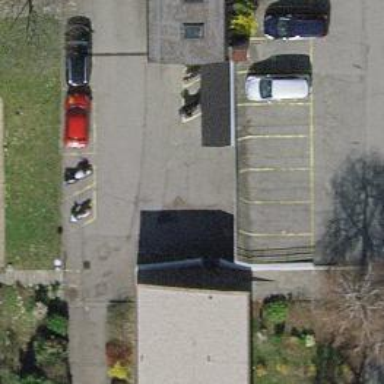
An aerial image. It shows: Parking area.